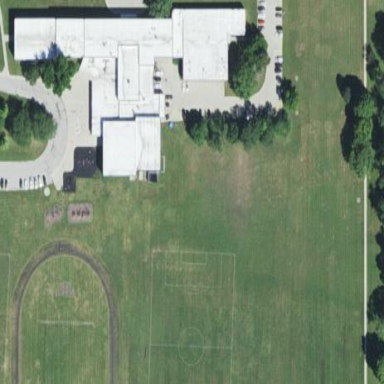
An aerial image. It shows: School building.